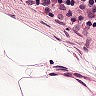
Metastatic tissue present: no